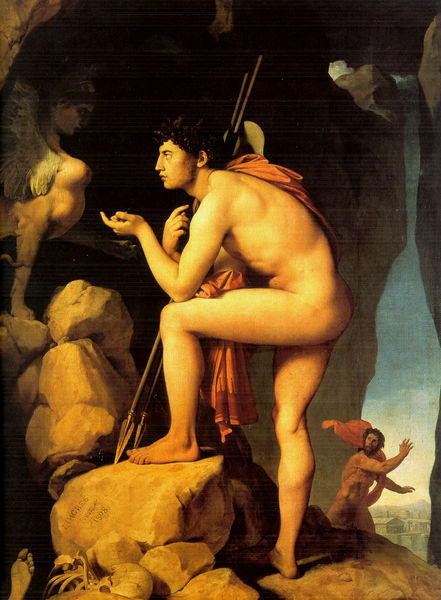
Titel: Ödipus und die Sphinx
Künstler: Jean Auguste Dominique Ingres
Standort: Paris
Institution: Musée du Louvre
Schlagwörter: akt, blau, dunkel, felsen, flügel, fuß, gemälde, hand, haut, held, himmel, mann, meer, nackt, schatten, umhang, gelb, landschaft, menschen, ocker, see, stadt, braun, brust, finger, frau, geste, grau, hell, hintergrund, licht, männer, profil, reden, ausblick, rot, tuch, gespräch, jung, wand, arme, inkarnat, mensch, schädel, stein, steine, tod, toter, signatur, feld, figur, gewand, gold, mantel, stehend, klassizismus, höhle, locken, bein, brüste, füße, laufen, fels, romantik, lanze, inschrift, faltenwurf, laken, knie, aufstützen, tor, klippe, wände, knochen, antike, nackig, felsspalte, tote, rennen, dunkler hintergrund, mythologie, jagd, jüngling, skelett, junger mann, hölle, griechisch, mischwesen, sage, wesen, märchen, fabelwesen, erscheinung, lanzen, rätsel, rotes tuch, orakel, speer, speere, gottheit, odysseus, amor, david, athlet, herkules, pfeil, ungeheuer, pfeile, ingres, römisch, sphinx, sphynx, monster, spalt, spalte, flesen, rechter winkel, mythisch, sexualität, theseus, felsspalt, spinx, befragung, ödipus, braust, geflügeltes wesen, höhlentor, lorberrkranz, vornübergebeugt, felsenwand, 1508, ummhang, pythia, theben, felsenspalt, metamorfosen, spynx